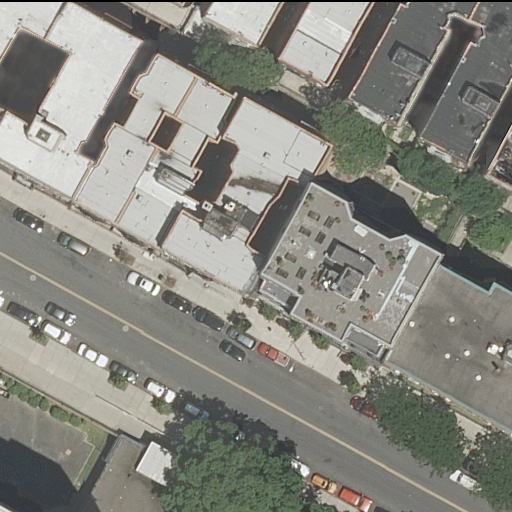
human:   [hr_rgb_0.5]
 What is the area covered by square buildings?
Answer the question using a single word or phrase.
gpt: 0m2

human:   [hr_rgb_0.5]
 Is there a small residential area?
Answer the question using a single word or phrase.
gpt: no

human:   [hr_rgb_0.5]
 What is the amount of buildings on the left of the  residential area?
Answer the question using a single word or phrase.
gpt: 12

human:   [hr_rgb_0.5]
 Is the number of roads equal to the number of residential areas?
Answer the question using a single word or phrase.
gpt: yes

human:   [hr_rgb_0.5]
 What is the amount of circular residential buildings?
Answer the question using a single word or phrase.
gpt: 0

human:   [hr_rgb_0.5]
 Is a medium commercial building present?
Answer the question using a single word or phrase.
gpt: no

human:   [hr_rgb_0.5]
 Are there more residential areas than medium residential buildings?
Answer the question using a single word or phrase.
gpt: no

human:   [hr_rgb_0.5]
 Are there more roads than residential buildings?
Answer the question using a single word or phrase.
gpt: no

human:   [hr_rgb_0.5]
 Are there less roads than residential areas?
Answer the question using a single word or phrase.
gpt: no

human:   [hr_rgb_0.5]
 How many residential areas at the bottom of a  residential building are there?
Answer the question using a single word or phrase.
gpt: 1

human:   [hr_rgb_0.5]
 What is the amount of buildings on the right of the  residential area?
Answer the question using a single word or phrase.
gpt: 0

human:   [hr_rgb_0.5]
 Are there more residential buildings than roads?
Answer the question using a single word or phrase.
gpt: yes

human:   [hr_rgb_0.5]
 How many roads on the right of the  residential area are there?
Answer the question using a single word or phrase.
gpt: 0

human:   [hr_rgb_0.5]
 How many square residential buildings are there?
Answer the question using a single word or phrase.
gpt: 0

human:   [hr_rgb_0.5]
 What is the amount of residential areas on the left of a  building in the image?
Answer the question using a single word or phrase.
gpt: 0

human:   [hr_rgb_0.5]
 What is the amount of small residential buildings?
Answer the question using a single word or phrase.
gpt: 4

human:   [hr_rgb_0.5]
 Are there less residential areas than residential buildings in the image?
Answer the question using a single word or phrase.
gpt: yes

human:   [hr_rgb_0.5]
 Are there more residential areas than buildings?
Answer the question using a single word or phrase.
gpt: no

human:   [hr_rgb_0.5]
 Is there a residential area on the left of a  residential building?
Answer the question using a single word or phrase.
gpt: no

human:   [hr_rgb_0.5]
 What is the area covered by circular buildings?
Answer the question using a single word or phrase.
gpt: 0m2

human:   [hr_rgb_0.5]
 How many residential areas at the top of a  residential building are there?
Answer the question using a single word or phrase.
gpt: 0

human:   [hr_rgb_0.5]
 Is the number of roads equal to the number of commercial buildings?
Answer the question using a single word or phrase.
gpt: no

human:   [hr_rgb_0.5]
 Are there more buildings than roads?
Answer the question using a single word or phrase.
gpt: yes

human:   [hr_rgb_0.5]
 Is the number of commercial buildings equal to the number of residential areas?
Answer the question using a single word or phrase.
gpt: no

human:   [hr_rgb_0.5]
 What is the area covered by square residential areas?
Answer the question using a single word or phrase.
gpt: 0m2

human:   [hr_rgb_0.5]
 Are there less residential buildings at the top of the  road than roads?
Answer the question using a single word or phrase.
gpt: no

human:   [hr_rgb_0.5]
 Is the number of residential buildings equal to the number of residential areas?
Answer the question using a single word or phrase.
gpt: no

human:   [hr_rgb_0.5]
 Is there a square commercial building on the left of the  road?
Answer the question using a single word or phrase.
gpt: no

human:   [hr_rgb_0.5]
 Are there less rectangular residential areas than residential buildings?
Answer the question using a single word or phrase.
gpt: yes

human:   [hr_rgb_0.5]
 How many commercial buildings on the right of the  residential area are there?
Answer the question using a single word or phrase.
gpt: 0

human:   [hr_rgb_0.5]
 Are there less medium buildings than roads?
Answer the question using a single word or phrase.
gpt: no

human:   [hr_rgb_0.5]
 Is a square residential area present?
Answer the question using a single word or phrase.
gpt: no

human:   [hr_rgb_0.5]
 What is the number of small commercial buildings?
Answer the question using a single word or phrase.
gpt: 0

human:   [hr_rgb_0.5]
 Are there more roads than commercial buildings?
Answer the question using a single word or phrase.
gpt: yes

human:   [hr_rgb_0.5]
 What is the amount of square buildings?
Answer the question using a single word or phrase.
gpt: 0

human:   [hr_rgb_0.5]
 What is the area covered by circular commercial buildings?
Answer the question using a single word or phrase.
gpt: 0m2